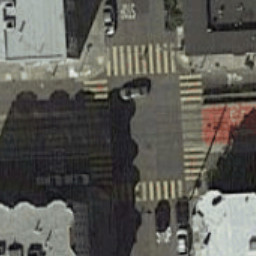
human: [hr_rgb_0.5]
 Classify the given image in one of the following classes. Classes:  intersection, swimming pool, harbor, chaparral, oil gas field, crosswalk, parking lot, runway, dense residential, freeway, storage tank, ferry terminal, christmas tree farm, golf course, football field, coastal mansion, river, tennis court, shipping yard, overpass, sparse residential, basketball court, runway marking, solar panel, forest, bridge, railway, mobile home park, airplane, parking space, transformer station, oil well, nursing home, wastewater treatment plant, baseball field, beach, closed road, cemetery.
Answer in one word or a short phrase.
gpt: crosswalk